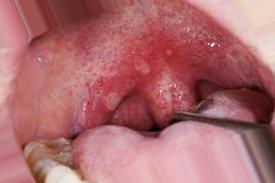
Condition: Mouth Ulcer